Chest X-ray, PA view. Patient: 67 years old, sex F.
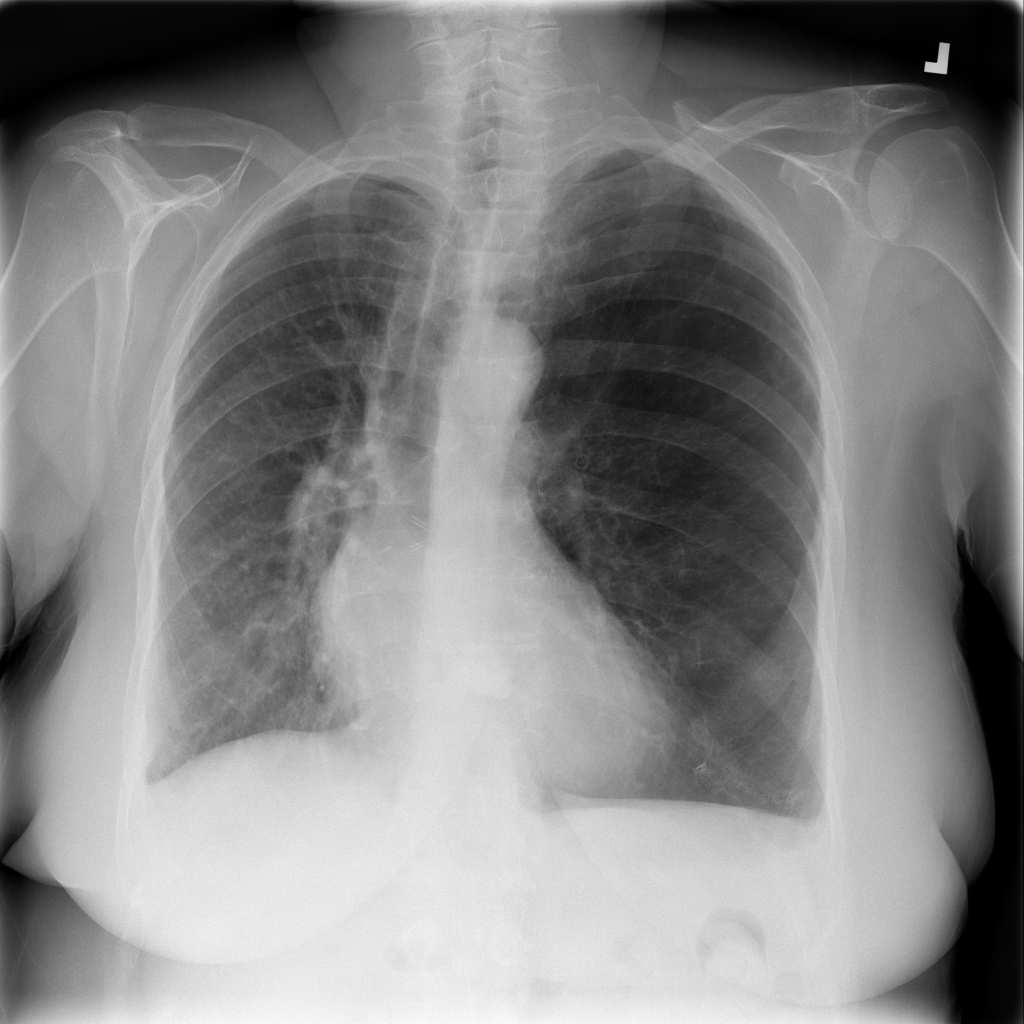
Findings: Pneumothorax